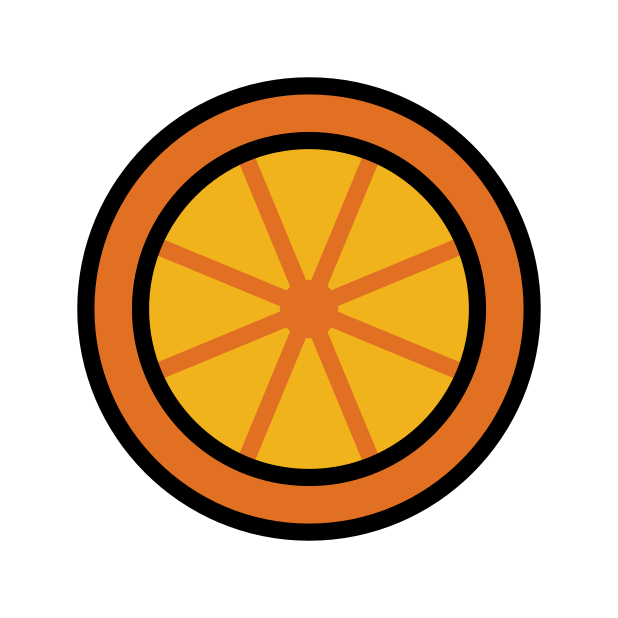
half orange fruit